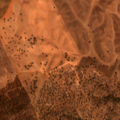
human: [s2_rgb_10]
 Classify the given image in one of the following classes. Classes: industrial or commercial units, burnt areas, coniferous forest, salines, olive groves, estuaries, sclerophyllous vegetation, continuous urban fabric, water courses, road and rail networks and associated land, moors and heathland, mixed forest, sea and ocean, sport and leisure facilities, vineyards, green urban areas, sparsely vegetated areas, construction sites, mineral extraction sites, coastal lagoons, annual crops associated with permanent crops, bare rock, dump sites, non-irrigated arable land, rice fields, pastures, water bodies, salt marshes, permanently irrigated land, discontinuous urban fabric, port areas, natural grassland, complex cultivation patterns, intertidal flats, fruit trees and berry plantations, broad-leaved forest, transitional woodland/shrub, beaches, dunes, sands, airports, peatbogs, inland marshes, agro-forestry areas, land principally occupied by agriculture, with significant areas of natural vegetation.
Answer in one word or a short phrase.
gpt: non-irrigated arable land, olive groves, agro-forestry areas